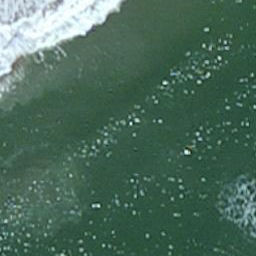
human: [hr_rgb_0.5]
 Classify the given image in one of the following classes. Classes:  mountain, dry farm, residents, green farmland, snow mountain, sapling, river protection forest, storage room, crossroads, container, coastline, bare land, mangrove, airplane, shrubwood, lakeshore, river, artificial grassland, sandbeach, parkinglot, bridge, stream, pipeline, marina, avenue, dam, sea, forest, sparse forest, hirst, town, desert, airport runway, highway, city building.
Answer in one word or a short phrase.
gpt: sea